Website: ulta-beauty
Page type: payment
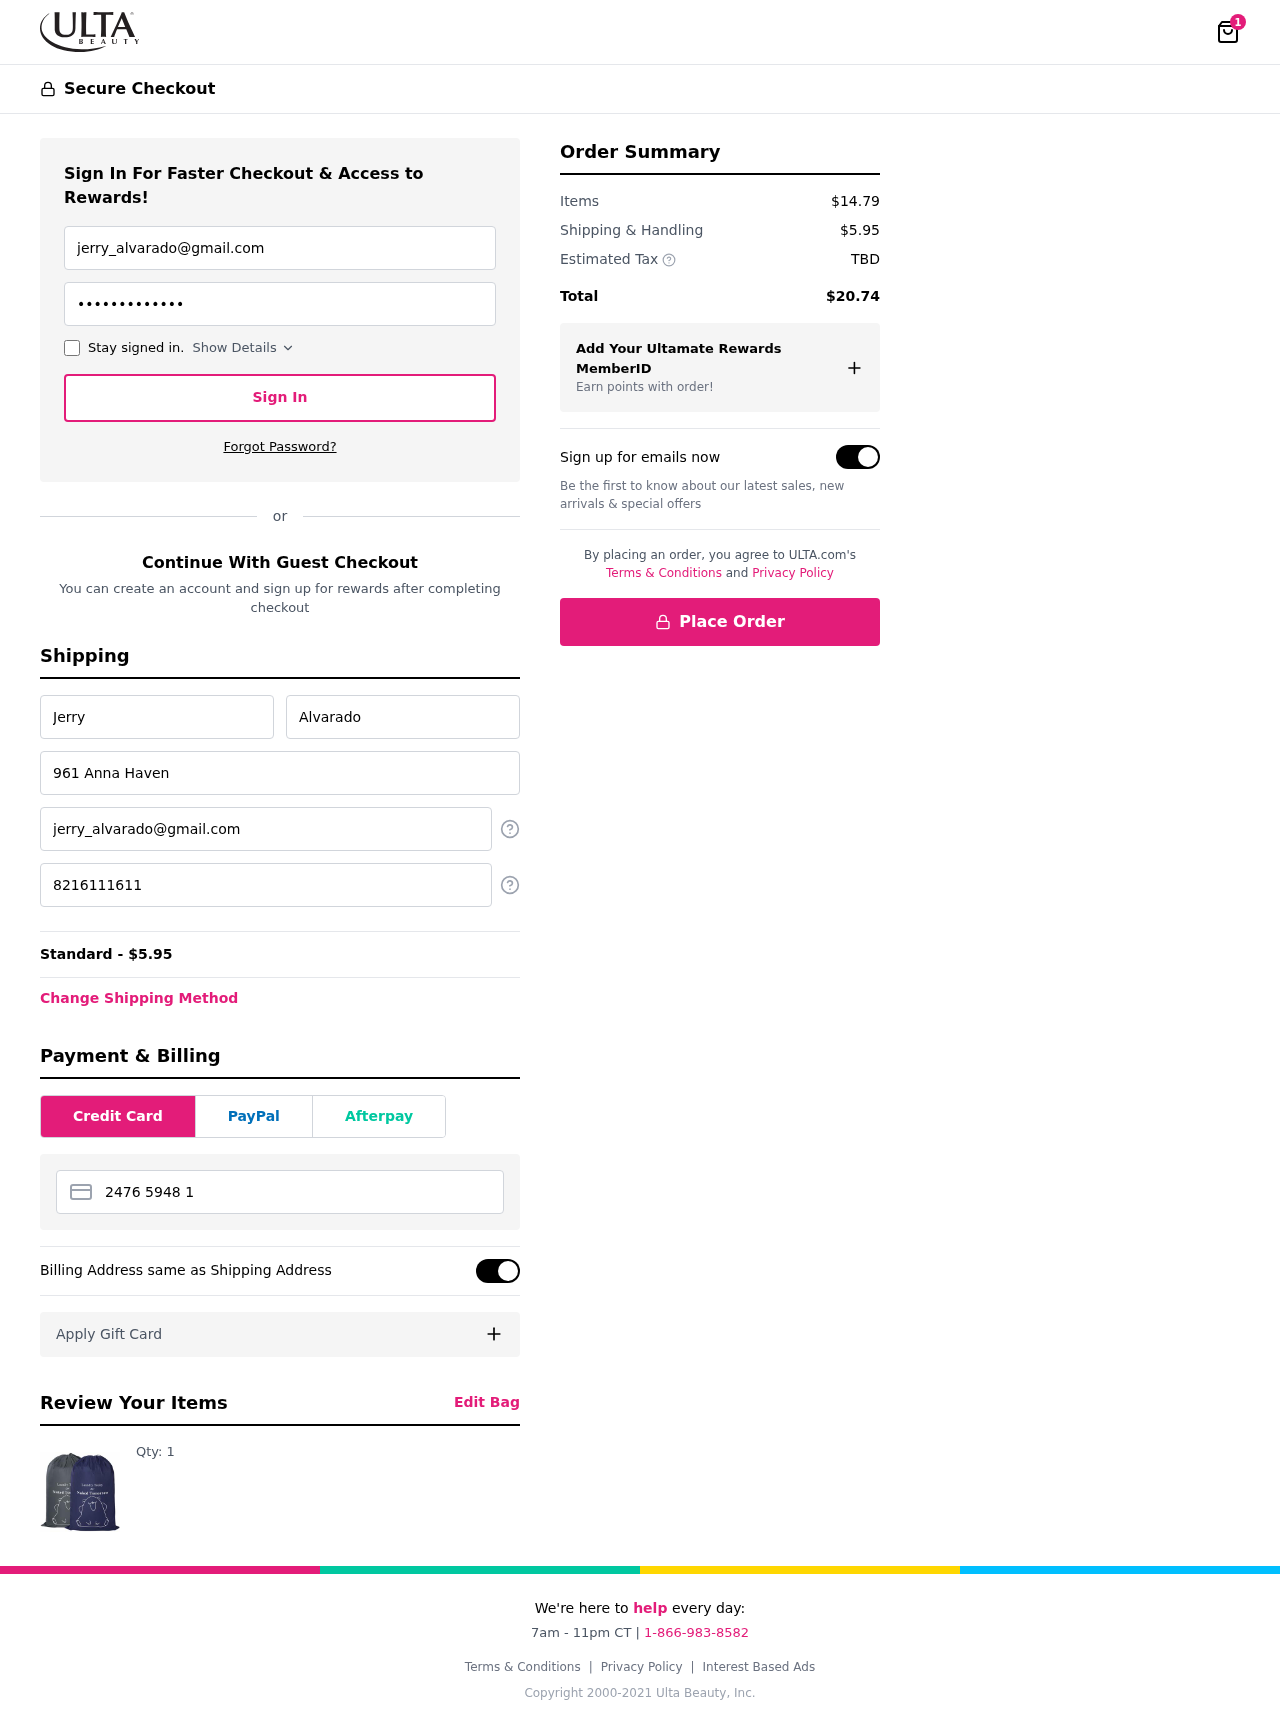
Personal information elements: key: PII_CARD_NUMBER
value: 2476 5948 1016 1177
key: PII_EMAIL
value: jerry_alvarado@gmail.com
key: PII_FIRSTNAME
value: Jerry
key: PII_LASTNAME
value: Alvarado
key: PII_PHONE
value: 8216111611
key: PII_STREET
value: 961 Anna Haven
Product elements: key: PRODUCT1_QUANTITY
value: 1
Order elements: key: ORDER_NUM_ITEMS
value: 1
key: ORDER_SHIPPING_COST
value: $5.95
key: ORDER_SHIPPING_COST
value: Standard - $5.95
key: ORDER_SUBTOTAL
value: $14.79
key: ORDER_TAX
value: TBD
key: ORDER_TOTAL
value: $20.74